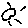
Label: sun